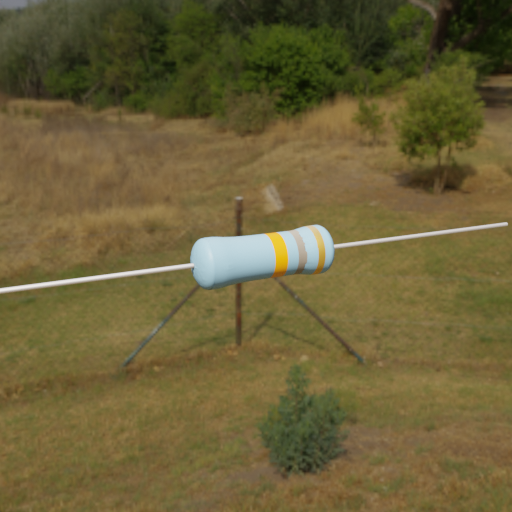
Resistor colour bands (in order): orange, gray, gold